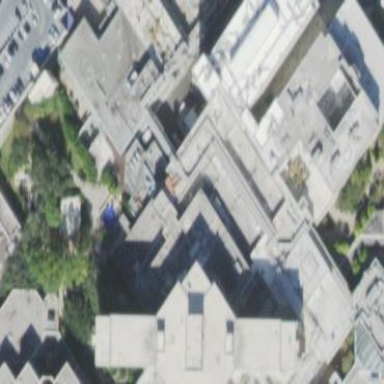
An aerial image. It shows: Hospital building.